Brain MRI, t1w sequence, axial 2D slice.
Patient: age 46, sex F, weight 90 kg, height 1.9 m
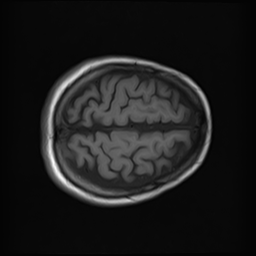